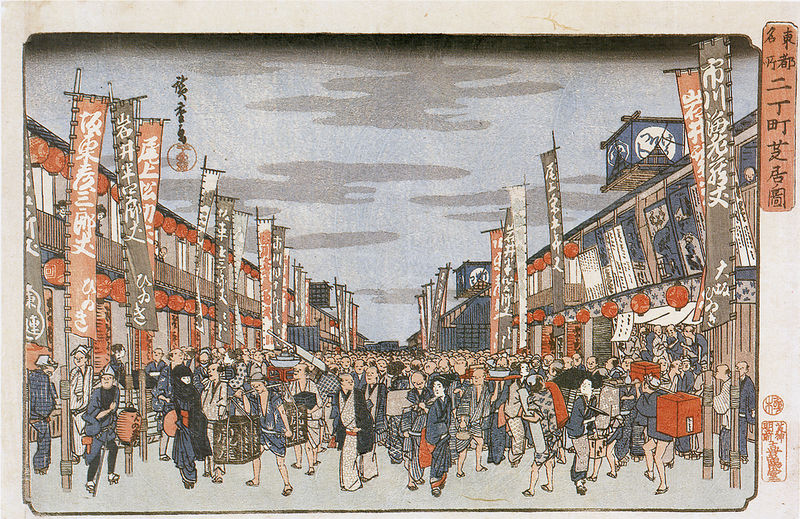
Titel: Kabuki Theater bei Nichomachi; aus der Serie: Berühmte Plätze der östlichen Hauptstadt
Künstler: Utagawa Hiroshige
Institution: Wisconsin, Chazen Museum of Art, E. B. Van Vleck Collection
Schlagwörter: blau, himmel, mann, weiß, wolken, frauen, menschen, stadt, bunt, frau, grau, köpfe, lampen, laternen, männer, schwarz, strasse, zeichnung, rot, menge, falten, tragen, häuser, gehen, schminke, japan, schrift, fahnen, kisten, perspektive, modern, grafik, banner, zeitgenössisch, faltenwurf, japanisch, schriftzeichen, asien, geisha, schilder, demonstration, volk, menschenmenge, marsch, tracht, china, prozession, tempel, flaggen, parade, träger, plakate, zeichung, ballon, kimono, lampion, paket, japaner, tokyo, tokio, geishas, shopping, me, kanji, fabrikmauern